八年级 · 画法几何学
某校一数学兴趣小组在一次合作探究活动中, 将两块大小不同的等腰直角三角形 $A B C$ 和等腰直角三角形 $C D E$, 按如图 1 的方式摆放, $\angle A C B=\angle E C D=90^{\circ}$. 该数学兴趣小组进行如下探究, 请你帮忙解答:

(1)【初步探究】如图 1, 试探究 $E D$ 与 $B C$ 的位置关系, 并说明理由;

图1

(2)【深入探究】如图 2 , 当 $B 、 D 、 E$ 三点共线时,

请探究此位置时线段 $A E 、 B E 、 C E$ 之间的数量关系，并说明理由;

图2

(3)【拓展延伸】如图 3 , 当 $B 、 D 、 E$ 三点不共线时, 连接 $A E$, 延长 $B D$ 交 $A E$ 于点 $F$,连接 $C F$, 请猜想此位置时线段 $A F 、 B F 、 C F$ 之间的数量关系:

图3
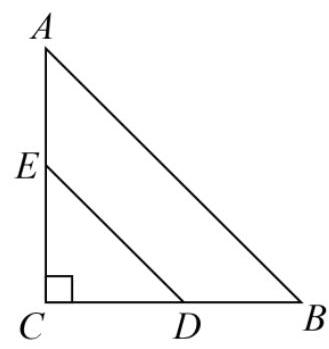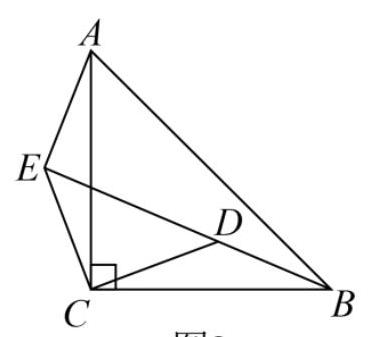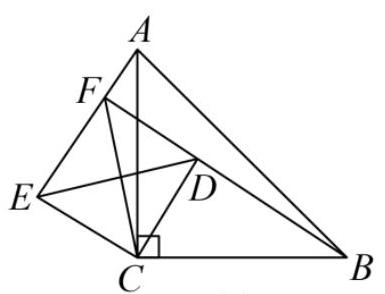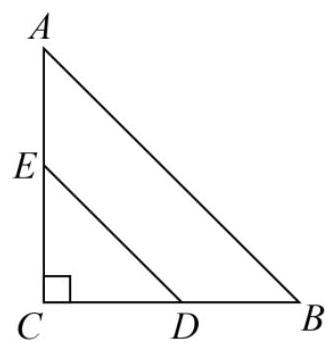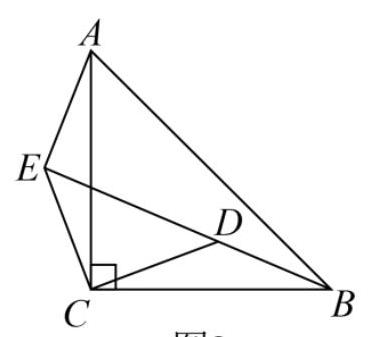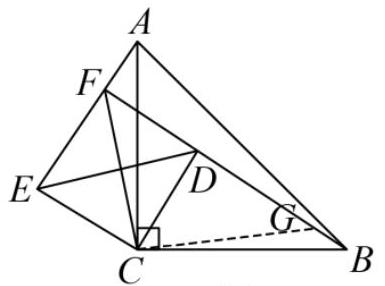
答案: 解: (1) $E D / / B C$, 理由如下:

如图 1,

图1

$\because \triangle A B C$ 和 $\triangle C D E$ 是等腰直角三角形,

$\therefore \angle C D E=\angle C B A=\angle C E D=\angle C A B=45^{\circ}$,

$\therefore E D / / B C$

(2) $B E=A E+\sqrt{2} C E$, 理由如下:

如图 2,

图2

$\because \triangle A B C$ 和 $\triangle C D E$ 是等腰直角三角形,

$\therefore \angle D C E=\angle A C B=90^{\circ}, A C=B C, C D=C E, D E=\sqrt{2} C E$,

$\therefore \angle A C E=\angle B C D$

$\therefore \triangle A C E \cong \triangle B C D(\mathrm{SAS})$,

$\therefore A E=B D$,

$\therefore B E=D E+B D$,

$\therefore B E=A E+\sqrt{2} C E$

(3) $B F=A F+\sqrt{2} C F$, 理由如下:

如图 4, 过点 $C$ 作 $C G \perp C F$ 交 $B F$ 于点 $G$,

图4

由（2）知, $\triangle A C E \cong \triangle B C D$,

$\therefore \angle C A F=\angle C B D$

$\because \angle A C F+\angle A C G=90^{\circ}, \quad \angle A C G+\angle G C B=90^{\circ}$,

$\therefore \angle A C F=\angle B C G$

$\because \angle C A F=\angle C B G, \quad B C=A C$,

$\therefore \triangle B C G \cong \triangle A C F(\mathrm{ASA})$,

$\therefore G C=F C, \quad B G=A F$,
$\therefore \triangle G C F$ 为等腰直角三角形,

$\therefore G F=\sqrt{2} C F$,

$\therefore B F=B G+G F=A F+\sqrt{2} C F$.